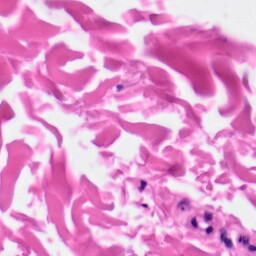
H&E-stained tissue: Skin